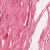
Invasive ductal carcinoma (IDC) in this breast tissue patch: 0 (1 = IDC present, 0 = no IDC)